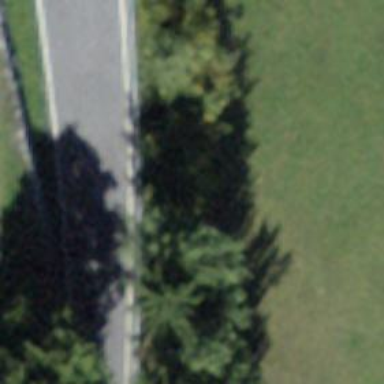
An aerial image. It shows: Row of trees in natural setting.